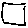
Label: square